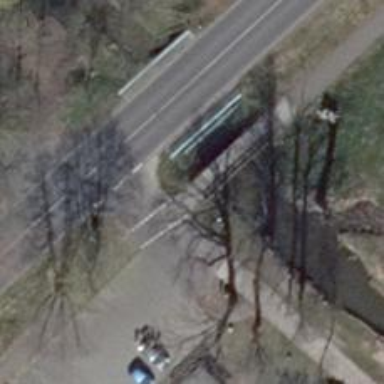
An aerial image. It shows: Path on bridge.